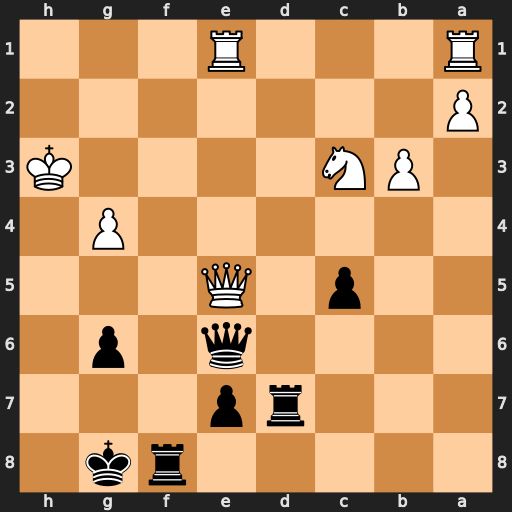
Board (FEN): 5rk1/3rp3/4q1p1/2p1Q3/6P1/1PN4K/P7/R3R3
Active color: b
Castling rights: -
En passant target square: -
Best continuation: Rf3+ Kh4 Qf6+ Qxf6 exf6 Re8+ Kf7